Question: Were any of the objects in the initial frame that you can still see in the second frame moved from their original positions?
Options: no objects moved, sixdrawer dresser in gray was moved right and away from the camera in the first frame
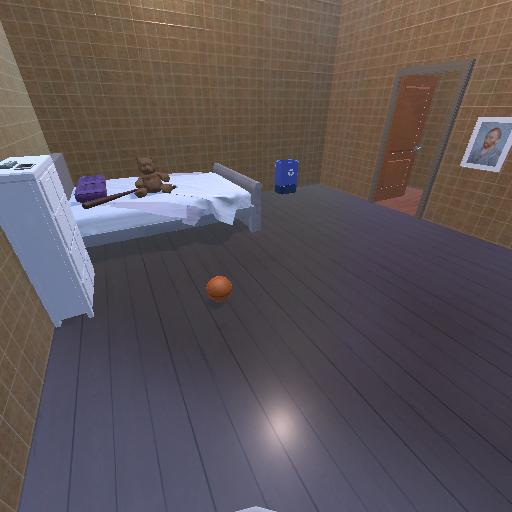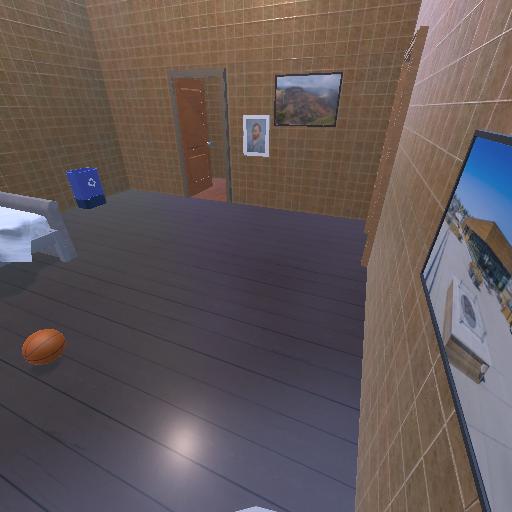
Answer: no objects moved